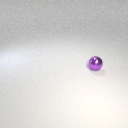
small purple metal sphere